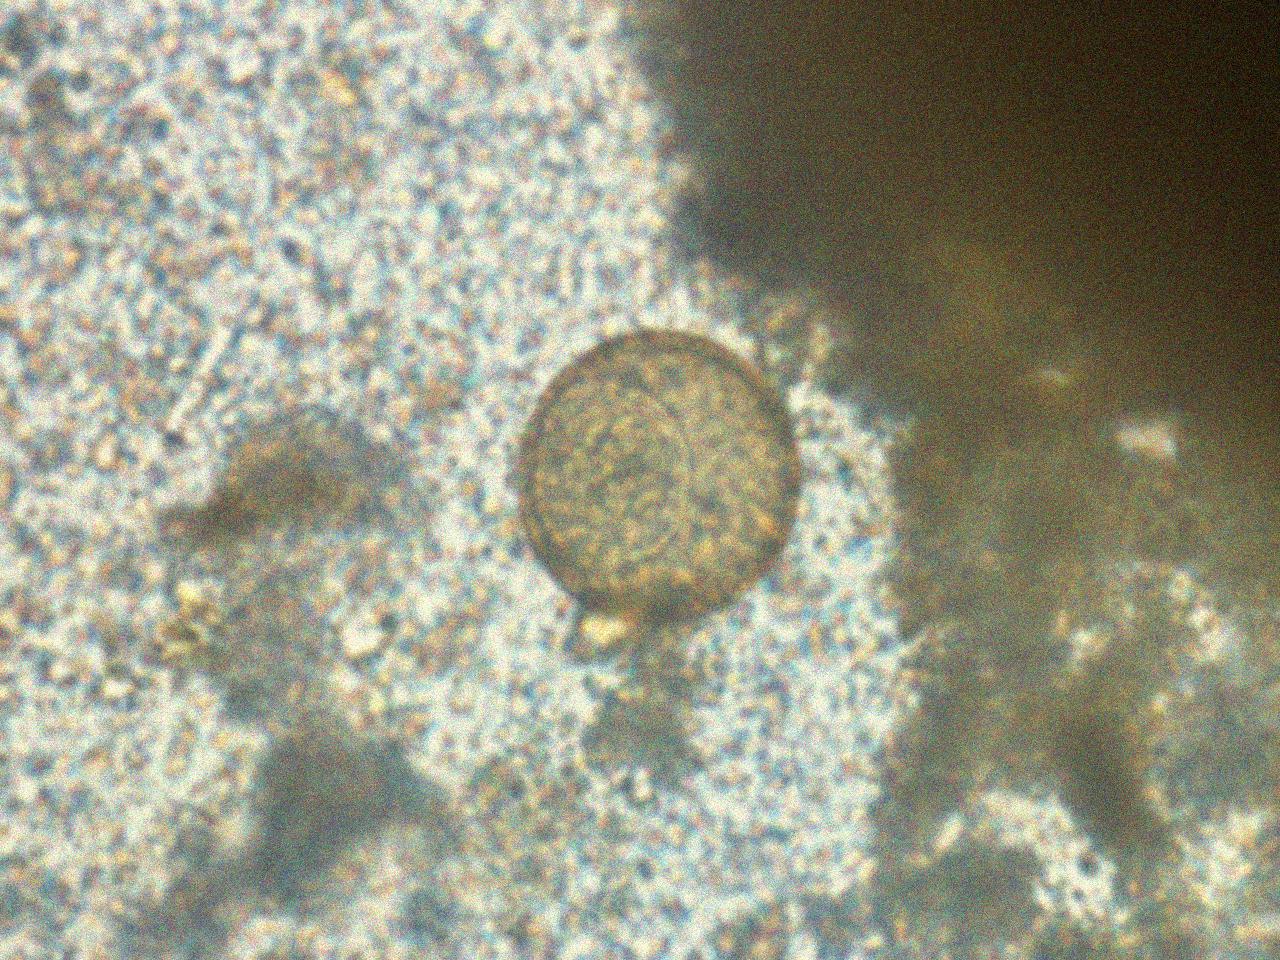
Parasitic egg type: Hymenolepis diminuta